Question: I am writing a class which will map a large legacy application's 'TMainMenu' hierarchy to 'TActionMainMenuBar' items.
The most important method, which borrows heavily from a EDN CodeCentralC article by Steve Trevethen, looks like this. I apologize for the length, but this really is probably the shortest length of code I could meaningfully show in this case:
'''
procedure TMainMenuSkin.DoLoadMenu(
ActionList: TCustomActionList;
Clients: TActionClients;
AMenu: TMenuItem;
SetActionList: Boolean = True;
bRecurseFlag:Boolean = False);
var
I: Integer;
J: Integer;
AC: TActionClientItem;
ca : TCustomAction;
newAction : TSkinnedMenuAction;
aci:TActionClientItem;
submenuitem : TMEnuItem;
procedure PopulateNodeFromMenuItem(menuitem:TMenuItem);
begin
newAction := TSkinnedMenuAction.Create(Application.MainForm);
menuitem.FreeNotification(newAction);
newAction.FMenuItem := menuitem;
newAction.Name := 'action_'+newAction.FMenuItem.Name;
FNewMenuActions.Add(newAction);
newAction.ActionList := ActionManager;
newAction.Tag := menuitem.Tag;
ca := newAction;
ca.ImageIndex := menuitem.ImageIndex;
ca.HelpContext := menuitem.HelpContext;
ca.Visible := menuitem.Visible;
ca.Checked := menuitem.Checked;
ca.Caption := menuitem.Caption;
ca.ShortCut := menuitem.ShortCut;
ca.Enabled := menuitem.Enabled;
ca.AutoCheck := menuitem.AutoCheck;
ca.Checked := menuitem.Checked;
ca.GroupIndex := menuitem.GroupIndex;
AC.ImageIndex := menuitem.ImageIndex;
AC.ShortCut := menuitem.ShortCut;
AC.Action := newAction;
end;
begin
if not Assigned(AMenu) then
exit;
AMenu.RethinkHotkeys;
AMenu.RethinkLines;
Clients.AutoHotKeys := False;
for I := 0 to AMenu.Count - 1 do
begin
AC := Clients.Add;
AC.Caption := AMenu.Items[I].Caption;
// Assign the Tag property to the TMenuItem for reference
AC.Tag := Integer(AMenu.Items[I]);
AC.Action := TContainedAction(AMenu.Items[I].Action);
AC.Visible := AMenu.Items[I].Visible;
// original sample code only created placeholders for submenus. I want to populate
// fully because I need the actions and their keyboard shortcuts to exist.
submenuitem := AMenu.Items[I];
if submenuitem.Count > 0 then
begin
if not bRecurseFlag then
AC.Items.Add // old busted way to work
else
begin
// How do I recursively populate the Action Clients menu?
DoLoadMenu(ActionList, AC.ActionClients, submenuitem, true);
end;
end
else
if ((AMenu.Items[I].Caption <> '') and (AMenu.Items[I].Action = nil) and
(AMenu.Items[I].Caption <> '-')) then
begin
PopulateNodeFromMenuItem( AMenu.Items[I] );
end;
AC.Caption := AMenu.Items[I].Caption;
AC.ImageIndex := AMenu.Items[I].ImageIndex;
AC.HelpContext := AMenu.Items[I].HelpContext;
AC.ShortCut := AMenu.Items[I].ShortCut;
AC.Visible := AMenu.Items[I].Visible;
end;
end;
'''
The most important line above is this one, and it's also the one
that is wrong:
'''
DoLoadMenu(ActionList, AC.ActionClients, submenuitem, true);
'''
If the code is written like that, then I get all the menu items displayed in a flattened form. So I need something like 'AC.GetMeSubItems.ActionClients' in the line above,
but I can't figure out what it is. 'AC' is of type 'TActionClientItem' and is a toolbar button itself also created at runtime.
What I can't figure out for the life of me is, if I need to populate the Actions list and the menu items all at once, recursively, how do I do it? Perhaps my thinking is constrained by the sample code I started out with here. It seems like I'm one line of code away from knowing how to do this.
I have a feeling that I'm just not understanding very well the complex hiearchical relationships of the various classes I'm messing with here.
Update: The following SEEMS to work, but I don't trust myself.
'''
aci := AC.Items.Add;
DoLoadMenu(ActionList, aci.Items, submenuitem, true);
'''

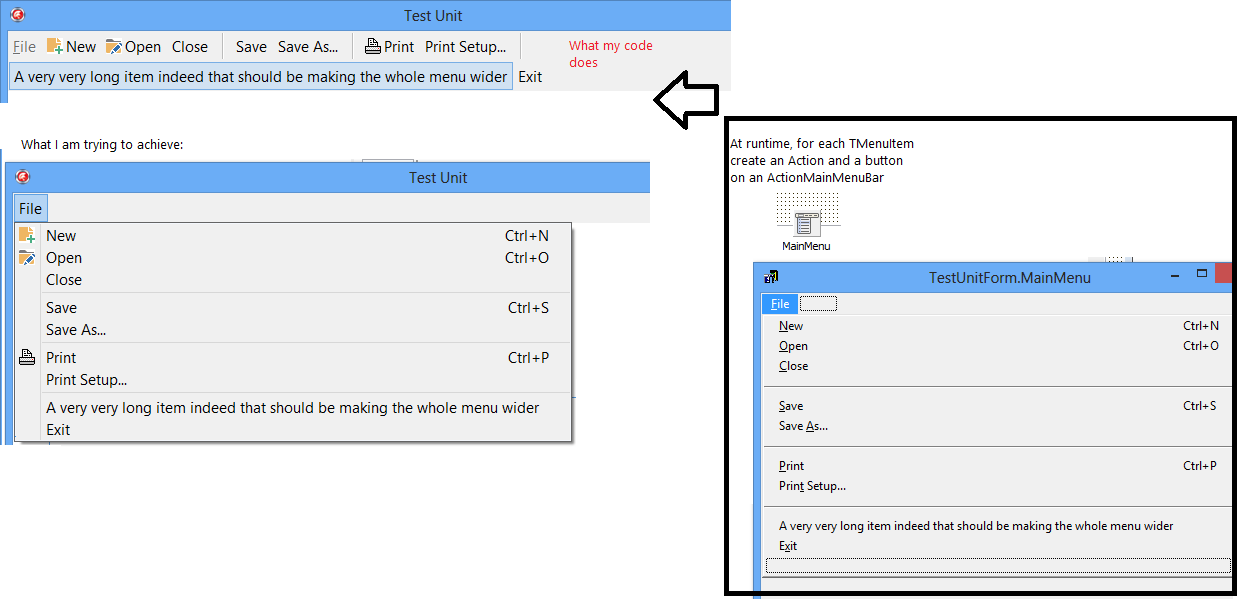
Answer: Here's some code that I once wrote or found somewhere and which seems to do what you want to achieve: it is a converter class which copies the items of a Mainmenu to an ActionMainMenubar. It has some issues, but hopefully you can catch the point how it works.
The component assumes that you have a completed MainMenu on a form. You also need a TActionManager and an empty TActionMainMenubar. You create an instance of the TActionbarConverter in the OnCreate event of the MainForm, and assign its properties correspondingly, something like this:
'''
procedure TForm1.FormCreate(Sender: TObject);
begin
with TActionbarConverter.Create(self) do begin
Form := self;
ActionManager := Actionmanager1;
ActionMainMenubar := ActionMainmenubar1;
end;
end;
'''
You can change properties of the ActionManager, or use your own ColorMap to modify the appearance.
I hope that I don't get banned here by posting almost 400 lines of code here (don't know how to upload files...).
'''
unit ActnbarCnv;
interface
uses
Classes, Menus, Forms, ComCtrls, ActnList, ActnMan, ActnMenus,
StdStyleActnCtrls, XPStyleActnCtrls;
type
TActionbarConverter = class(TComponent)
private
FForm : TCustomForm;
FMainMenu : TMainMenu;
FMainMenuToolbar : TToolbar;
FActionManager : TActionManager;
FActionMainMenubar : TActionMainMenubar;
FNewMenuActions : TList;
procedure ActionMainMenuBar_ExitMenuLoop(Sender:TCustomActionMenuBar;
Cancelled: Boolean);
procedure ActionMainMenubar_Popup(Sender:TObject; Item:TCustomActionControl);
procedure SetActionMainMenubar(Value:TActionMainMenubar);
procedure SetActionManager(Value:TActionManager);
procedure SetForm(Value:TCustomForm);
protected
procedure AnalyzeForm;
procedure Loaded; override;
procedure LoadMenu(ActionList: TCustomActionList; Clients: TActionClients;
AMenu: TMenuItem; SetActionList: Boolean = True);
procedure Notification(AComponent: TComponent; Operation: TOperation); override;
procedure ProcessMenu;
procedure UpdateActionMainMenuBar(Menu: TMenu);
public
constructor Create(AOwner:TComponent); override;
destructor Destroy; override;
procedure Update;
published
property Form : TCustomForm read FForm write SetForm;
property ActionManager : TActionManager read FActionManager write SetActionManager;
property ActionMainMenubar : TActionMainMenubar read FActionMainMenubar write SetActionMainMenubar;
end;
//==============================================================================
implementation
//==============================================================================
uses
SysUtils;
//==============================================================================
{ TABMenuAction -
This class is a special ActionBand menu action that stores the TMenuItem
that it is associated with so that if it is executed it can actually call the
TMenuItem.Click method simulating an actual click on the TMenuItem itself. }
type
TABMenuAction = class(TCustomAction)
private
FMenuItem: TMenuItem;
protected
procedure Notification(AComponent: TComponent; Operation: TOperation); override;
public
destructor Destroy; override;
procedure ExecuteTarget(Target: TObject); override;
function HandlesTarget(Target: TObject): Boolean; override;
end;
//------------------------------------------------------------------------------
destructor TABMenuAction.Destroy;
begin
if Assigned(FMenuItem) then FMenuItem.RemoveFreeNotification(Self);
inherited;
end;
//------------------------------------------------------------------------------
procedure TABMenuAction.ExecuteTarget(Target: TObject);
begin
if Assigned(FMenuItem) then FMenuItem.Click;
end;
//------------------------------------------------------------------------------
function TABMenuAction.HandlesTarget(Target: TObject): Boolean;
begin
Result := True;
end;
//------------------------------------------------------------------------------
procedure TABMenuAction.Notification(AComponent: TComponent; Operation: TOperation);
begin
if (Operation = opRemove) and (AComponent = FMenuItem)
then FMenuItem := nil;
end;
//------------------------------------------------------------------------------
// TActionbarConverter
//------------------------------------------------------------------------------
constructor TActionbarConverter.Create(AOwner:TComponent);
begin
inherited Create(AOwner);
FNewMenuActions := TList.Create;
if (AOwner is TCustomForm) then SetForm(TCustomForm(AOwner));
end;
//------------------------------------------------------------------------------
destructor TActionbarConverter.Destroy;
begin
FNewMenuActions.Free;
inherited Destroy;
end;
//------------------------------------------------------------------------------
procedure TActionbarConverter.ActionMainMenuBar_ExitMenuLoop(Sender:TCustomActionMenuBar;
Cancelled: Boolean);
var
I: Integer;
AnAction: TObject;
begin
// Clear the top level menu sub item and add a single dummy item which
// will cause them to be regenerated on the next menu loop. This is done
// because the IDE's menus can be very dynamic and this ensures that the
// menus will always be up-to-date.
for I := 0 to FActionManager.ActionBars[0].Items.Count - 1 do begin
FActionManager.ActionBars[0].Items[I].Items.Clear;
FActionManager.ActionBars[0].Items[I].Items.Add;
end;
// Any menuitems not linked to an action had one dynamically created for them
// during the menu loop so now we need to destroy them
while FNewMenuActions.Count > 0 do begin
AnAction := TObject(FNewMenuActions.Items[0]);
AnAction.Free;
FNewMenuActions.Delete(0);
end;
end;
//------------------------------------------------------------------------------
procedure TActionbarConverter.ActionMainMenubar_Popup(Sender:TObject;
Item: TCustomActionControl);
begin
// If the tag is not zero then we've already populated this submenu...
if Item.ActionClient.Items[0].Tag <> 0 then exit;
// ...otherwise this is the first visit to this submenu and we need to
// populate the actual ActionClients collection.
if Assigned(TMenuItem(Item.ActionClient.Tag).OnClick) then
TMenuItem(Item.ActionClient.Tag).OnClick(TMenuItem(Item.ActionClient.Tag));
Item.ActionClient.Items.Clear;
TMenuItem(Item.ActionClient.Tag).RethinkHotkeys;
LoadMenu(FActionManager, Item.ActionClient.Items, TMenuItem(Item.ActionClient.Tag), False);
end;
//------------------------------------------------------------------------------
procedure TActionbarConverter.AnalyzeForm;
var
i : integer;
begin
FMainMenu := nil;
FMainMenuToolbar := nil;
if Assigned(FForm) then begin
for i:=0 to FForm.ComponentCount-1 do
if (FForm.Components[i] is TMainMenu) then begin
FMainMenu := FForm.Components[i] as TMainMenu;
break;
end;
for i:=0 to FForm.ComponentCount-1 do
if (FForm.Components[i] is TToolbar) then begin
FMainMenuToolbar := FForm.Components[i] as TToolbar;
if FMainMenuToolbar.Menu = FMainMenu
then break
else FMainMenuToolbar := nil;
end;
end;
ProcessMenu;
end;
//------------------------------------------------------------------------------
procedure TActionbarConverter.Loaded;
begin
AnalyzeForm;
end;
//------------------------------------------------------------------------------
procedure TActionbarConverter.LoadMenu(ActionList: TCustomActionList;
Clients: TActionClients; AMenu: TMenuItem; SetActionList: Boolean = True);
{ This method dynamically builds the ActionBand menu from an existing
TMenuItem. }
var
I: Integer;
AC: TActionClientItem;
begin
AMenu.RethinkHotkeys;
AMenu.RethinkLines;
// Use the existing hotkeys from the TMenuItem
Clients.AutoHotKeys := False;
for I := 0 to AMenu.Count - 1 do begin
AC := Clients.Add;
AC.Caption := AMenu.Items[I].Caption;
// Assign the Tag property to the TMenuItem for reference
AC.Tag := Integer(AMenu.Items[I]);
AC.Action := TContainedAction(AMenu.Items[I].Action);
AC.Visible := AMenu.Items[I].Visible;
// If the TMenuItem has subitems add an ActionClient placeholder.
// Submenus are only populated when the user selects the parent item of the
// submenu.
if AMenu.Items[I].Count > 0 then
AC.Items.Add // Add a dummy indicating this item can/should be dynamically built
else
if (AMenu.Items[I].Caption <> '')
and (AMenu.Items[I].Action = nil)
and (AMenu.Items[I].Caption <> '-')
then begin
// The TMenuItem is not connected to an action so dynamically create
// an action.
AC.Action := TABMenuAction.Create(self); //Application.MainForm);
AMenu.Items[I].FreeNotification(AC.Action);
TABMenuAction(AC.Action).FMenuItem := AMenu.Items[I];
FNewMenuActions.Add(AC.Action);
AC.Action.ActionList := FActionManager;
AC.Action.Tag := AMenu.Items[I].Tag;
TCustomAction(AC.Action).ImageIndex := AMenu.Items[I].ImageIndex;
TCustomAction(AC.Action).HelpContext := AMenu.Items[I].HelpContext;
TCustomAction(AC.Action).Visible := AMenu.Items[I].Visible;
TCustomAction(AC.Action).Checked := AMenu.Items[I].Checked;
TCustomAction(AC.Action).Caption := AMenu.Items[I].Caption;
TCustomAction(AC.Action).ShortCut := AMenu.Items[I].ShortCut;
TCustomAction(AC.Action).Enabled := AMenu.Items[I].Enabled;
TCustomAction(AC.Action).AutoCheck := AMenu.Items[I].AutoCheck;
TCustomAction(AC.Action).Checked := AMenu.Items[I].Checked;
TCustomAction(AC.Action).GroupIndex := AMenu.Items[I].GroupIndex;
AC.ImageIndex := AMenu.Items[I].ImageIndex;
AC.ShortCut := AMenu.Items[I].ShortCut;
end;
AC.Caption := AMenu.Items[I].Caption;
AC.ImageIndex := AMenu.Items[I].ImageIndex;
AC.HelpContext := AMenu.Items[I].HelpContext;
AC.ShortCut := AMenu.Items[I].ShortCut;
AC.Visible := AMenu.Items[I].Visible;
end;
end;
//------------------------------------------------------------------------------
procedure TActionbarConverter.Notification(AComponent: TComponent;
Operation: TOperation);
begin
inherited;
if (Operation = opRemove) then
if (AComponent=FForm) then SetForm(nil);
end;
//------------------------------------------------------------------------------
procedure TActionbarConverter.ProcessMenu;
begin
if FMainMenu <> nil then begin
if FMainMenutoolbar <> nil then begin
FMainMenutoolbar.Menu := nil;
FMainMenutoolbar.Visible := false;
end;
FForm.Menu := nil;
if FActionManager=nil then begin
FActionManager := TActionManager.Create(self);
// FActionManager.Style := XPStyle;
end else
FActionManager.Actionbars.Clear;
FActionManager.Images := FMainMenu.Images;
FActionManager.Actionbars.Add;
if FActionMainMenubar=nil then begin
FActionMainMenubar := TActionMainMenubar.Create(self);
if (FMainMenuToolbar <> nil)
then FActionMainMenubar.Parent := FMainMenuToolbar.Parent
else FActionMainMenubar.Parent := FForm;
end;
FActionMainMenubar.ActionManager := FActionManager;
FActionMainMenubar.OnPopup := ActionMainMenubar_Popup;
FActionMainMenubar.OnExitMenuLoop := ActionMainMenubar_ExitMenuLoop;
UpdateActionMainMenubar(FMainMenu);
end;
end;
//------------------------------------------------------------------------------
procedure TActionbarConverter.SetActionMainmenubar(Value:TActionMainMenubar);
begin
if Value=nil then begin
FActionMainMenubar := TActionMainMenubar.Create(self);
if FMainmenuToolbar <> nil
then FActionMainMenubar.Parent := FMainMenuToolbar.Parent
else FActionMainMenubar.Parent := FForm;
end else begin
FActionMainMenubar.Free;
FActionMainMenubar := value;
end;
Update;
end;
//------------------------------------------------------------------------------
procedure TActionbarConverter.SetActionManager(value:TActionManager);
begin
if Value = nil then begin
FActionManager := TActionManager.Create(self);
FActionManager.Style := XPStyle;
end else begin
FActionManager := value;
// if FMainMenu <> nil then FActionManager.Images := FMainMenu.Images;
end;
Update;
end;
//------------------------------------------------------------------------------
procedure TActionbarConverter.SetForm(value:TCustomForm);
begin
if FForm <> Value then begin
FForm := Value;
AnalyzeForm;
end;
end;
//------------------------------------------------------------------------------
procedure TActionbarConverter.Update;
begin
AnalyzeForm;
end;
//------------------------------------------------------------------------------
procedure TActionbarConverter.UpdateActionMainMenuBar(Menu: TMenu);
{ This routine should probably also check for Enabled state although it would
be very wierd to have a top level menu disabled. }
function RefreshItems: Boolean;
var
I: Integer;
begin
Result := FMainMenu.Items.Count <> FActionManager.ActionBars[0].Items.Count;
if not Result then
for I := 0 to FMainMenu.Items.Count - 1 do
if AnsiCompareText(
FMainMenu.Items[I].Caption,
FActionManager.ActionBars[0].Items[I].Caption ) <> 0
then begin
Result := True;
break;
end;
end;
begin
if not (csLoading in FActionManager.ComponentState) and RefreshItems
then begin
// Clear any existing items and repopulate the TActionMainMenuBar
FActionManager.ActionBars[0].Items.Clear;
FActionManager.ActionBars[0].ActionBar := nil;
LoadMenu(FActionManager, FActionManager.ActionBars[0].Items, FMainMenu.Items);
FActionManager.ActionBars[0].ActionBar := FActionMainMenuBar;
// Update the size of the main menu
with FActionMainMenuBar do
SetBounds(
0,
0,
Controls[ControlCount-1].BoundsRect.Right + 2 + FActionMainMenuBar.HorzMargin,
Height
);
end;
end;
end.
'''